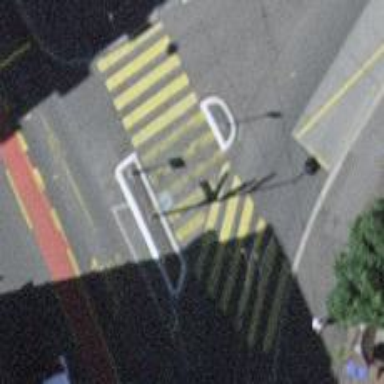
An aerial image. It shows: Kerb barrier.